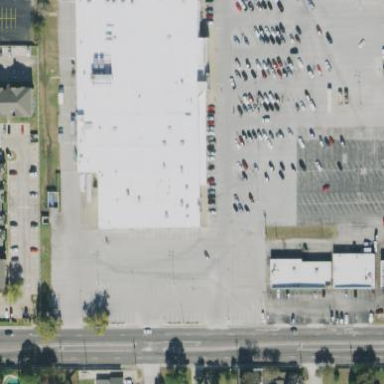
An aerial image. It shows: Retail building.